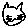
Label: cat